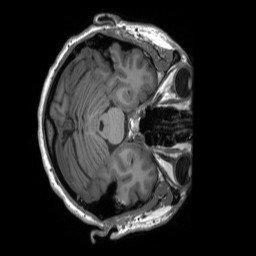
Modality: T1w
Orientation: axial
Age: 55
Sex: male
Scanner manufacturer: siemens
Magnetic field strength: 3 T
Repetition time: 2.3 s
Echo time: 0.00232 s